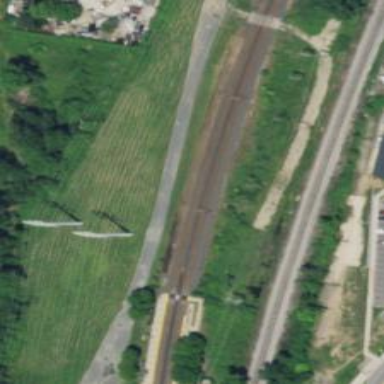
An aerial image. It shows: Light rail railway line with electrification through contact lines.